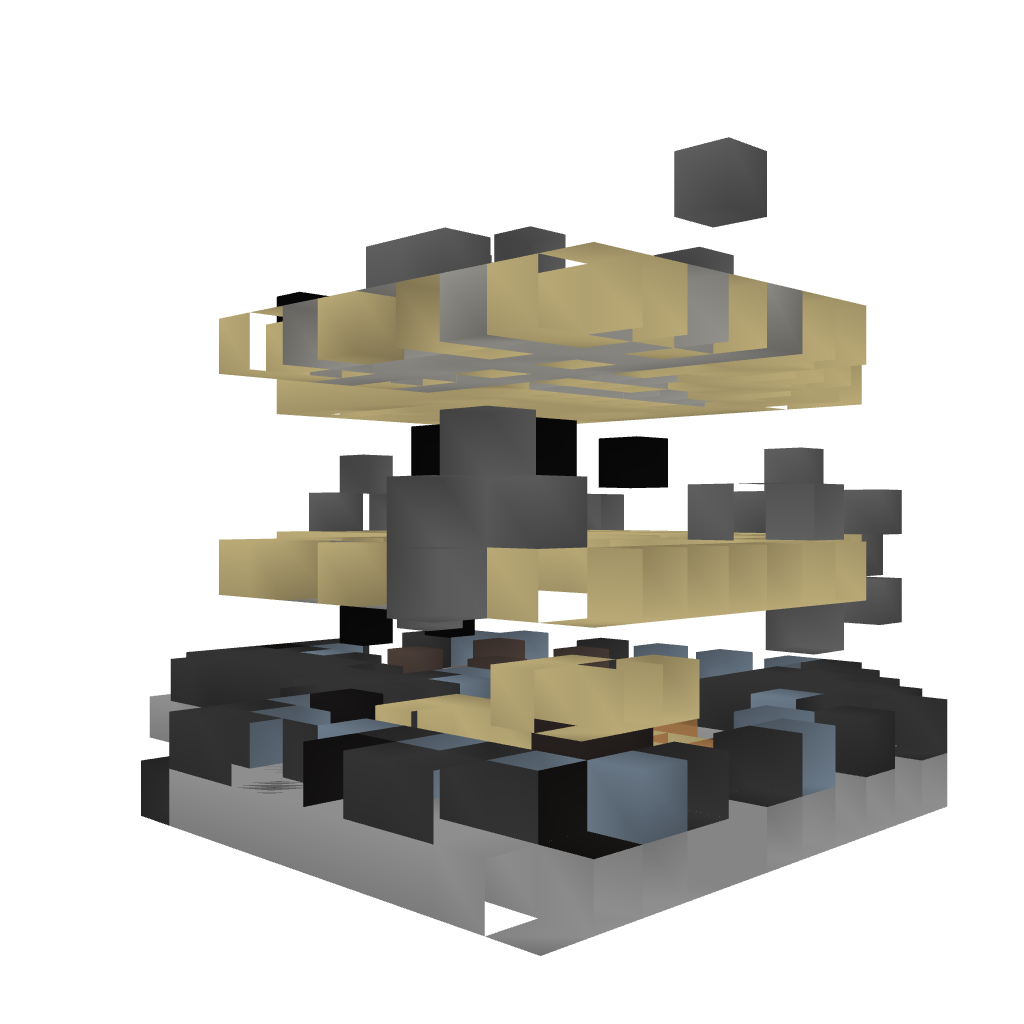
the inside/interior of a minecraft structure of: Little Modern wood House